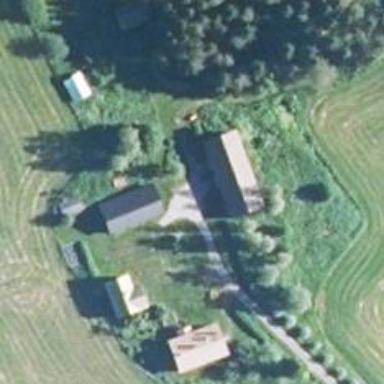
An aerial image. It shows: Driveway.